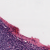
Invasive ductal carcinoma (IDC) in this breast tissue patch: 0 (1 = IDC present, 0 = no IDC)